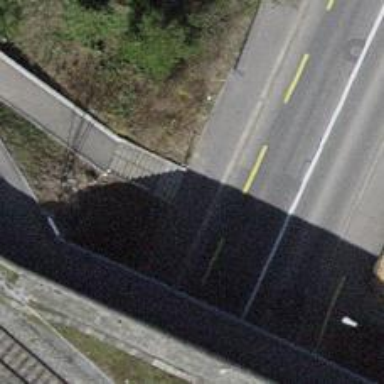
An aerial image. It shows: Road with steps.